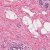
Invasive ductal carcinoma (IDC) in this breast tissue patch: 0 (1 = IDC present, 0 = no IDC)